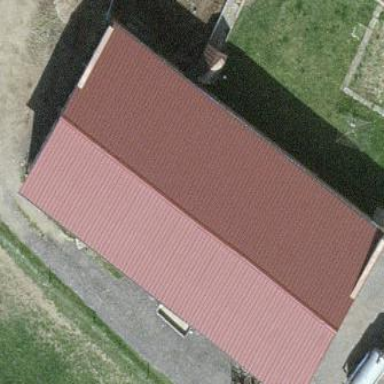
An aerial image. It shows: Farm auxiliary building.